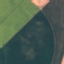
Land use / land cover: AnnualCrop